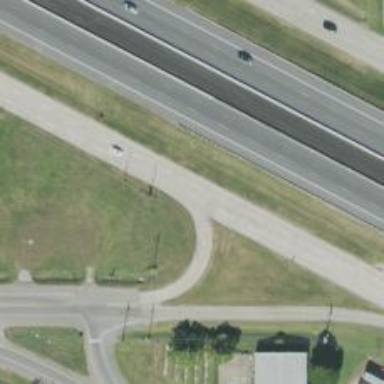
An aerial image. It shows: Secondary road with frontage road alongside.